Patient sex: M
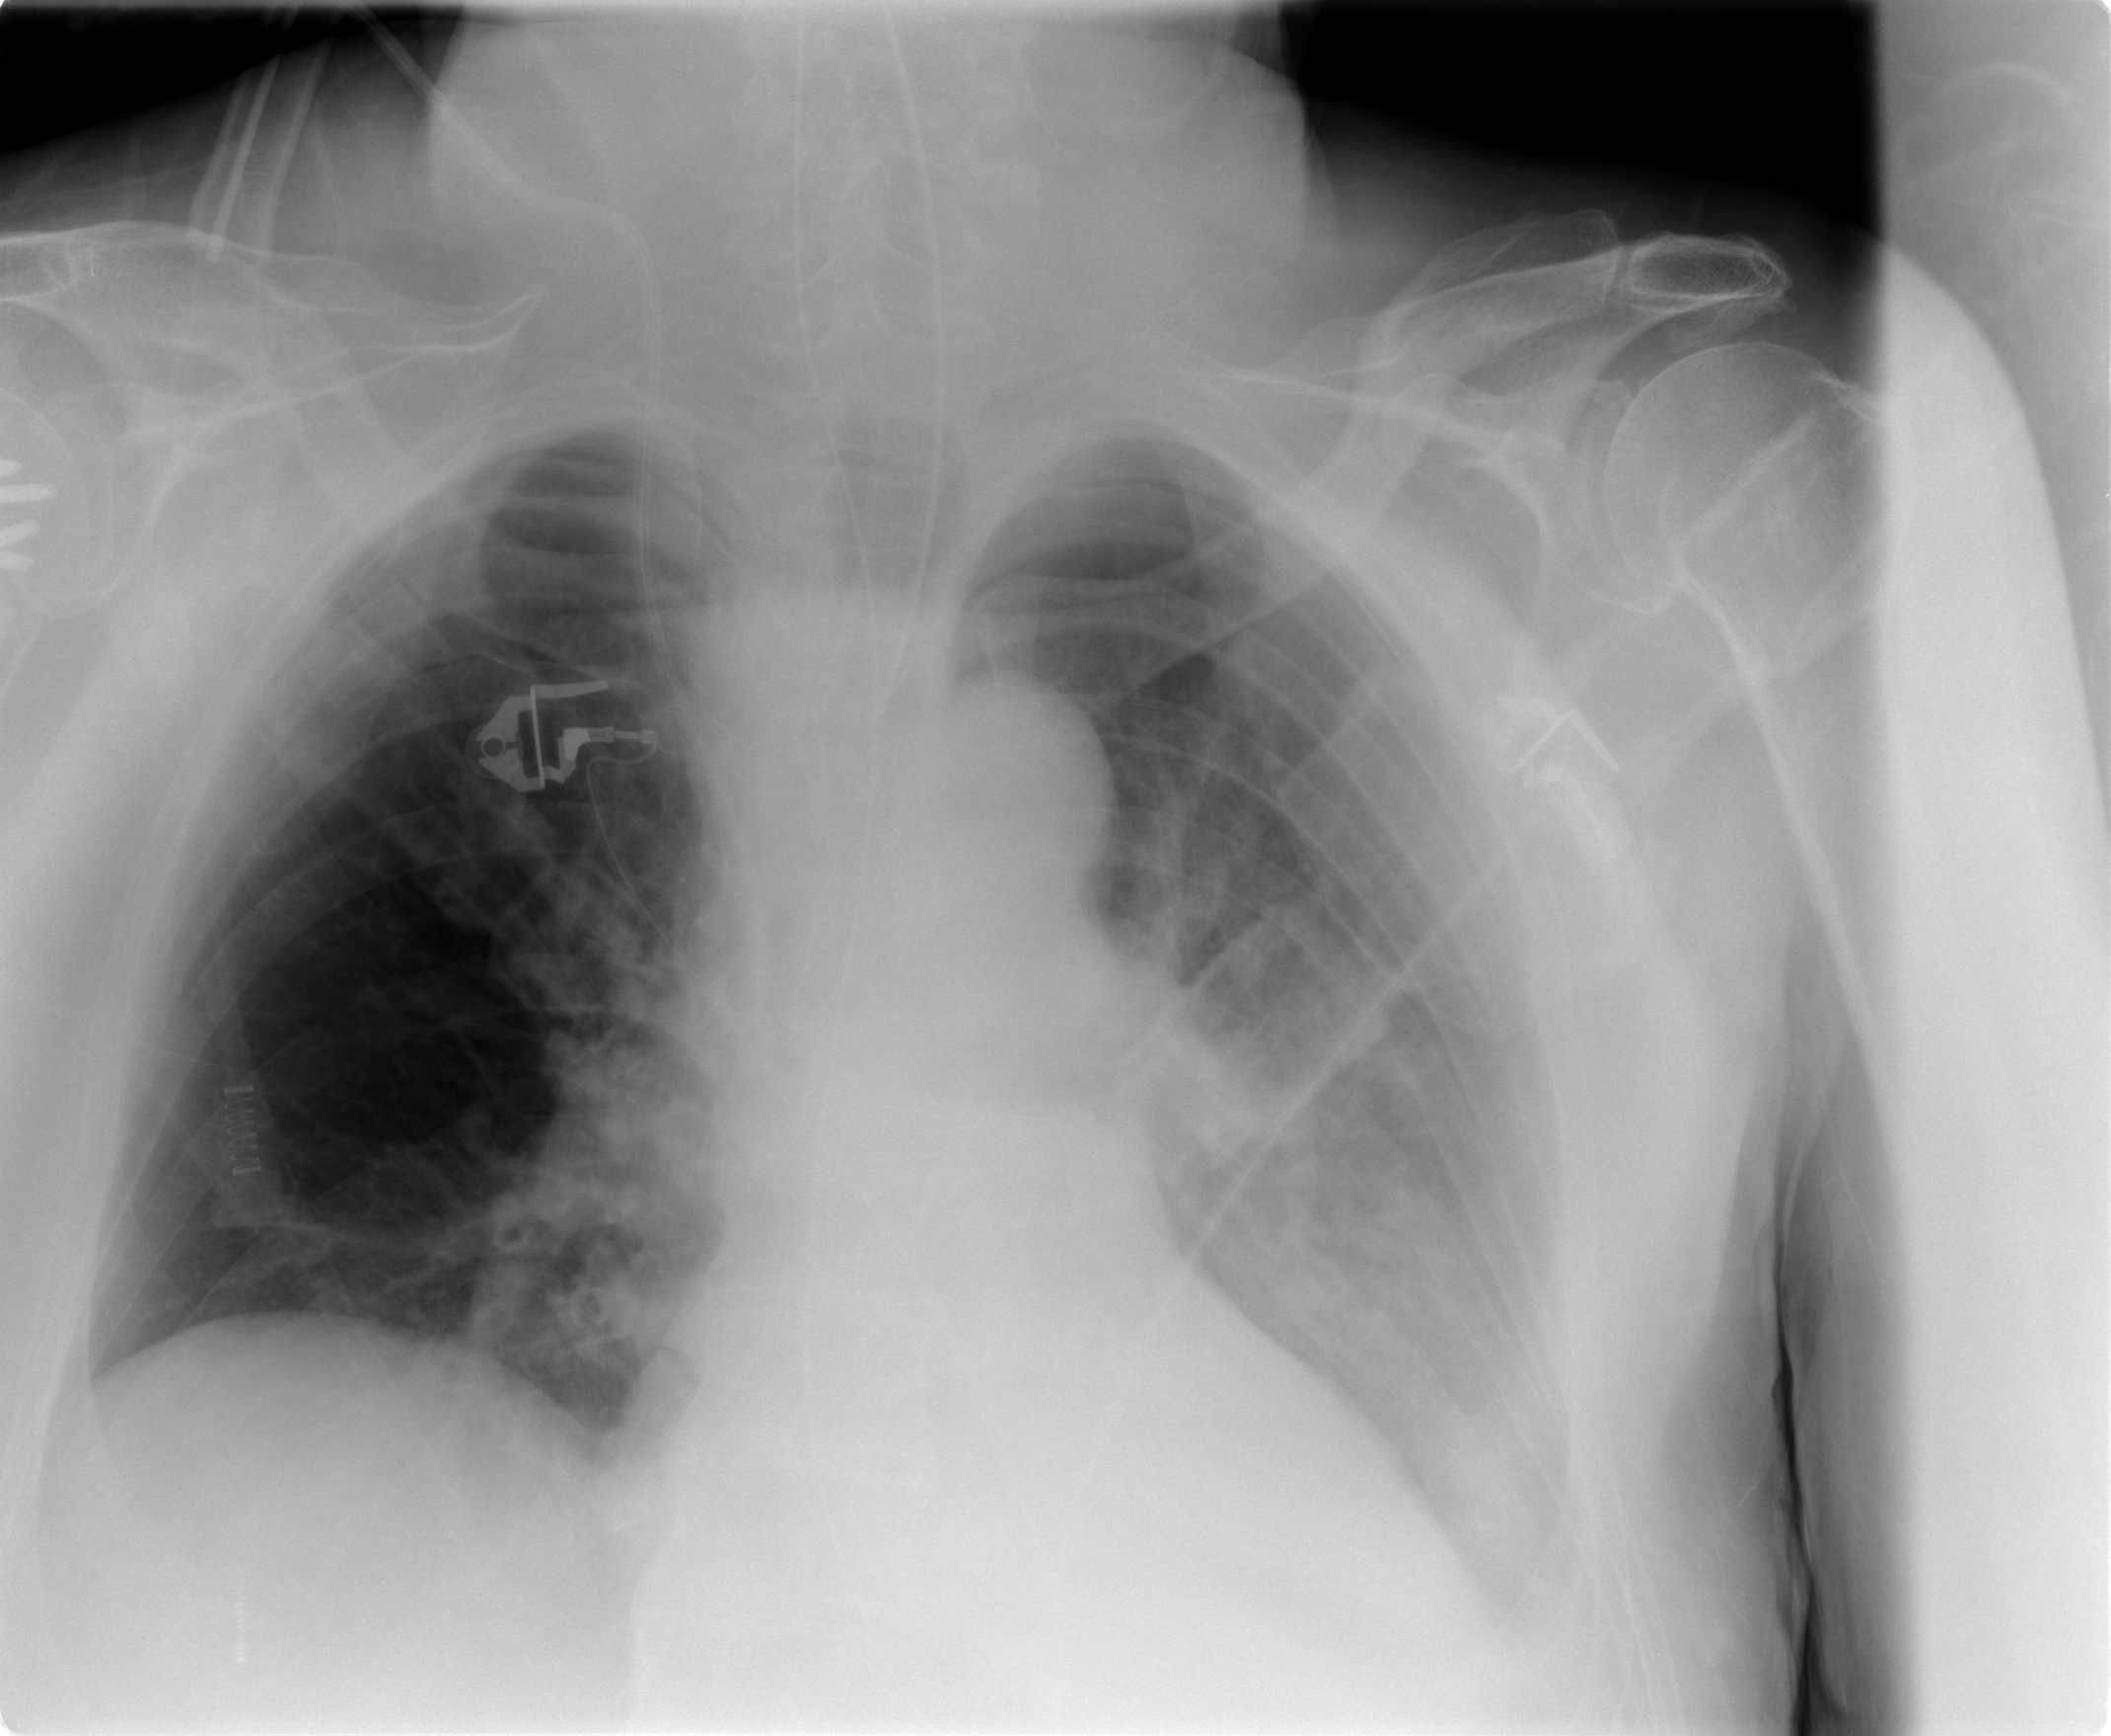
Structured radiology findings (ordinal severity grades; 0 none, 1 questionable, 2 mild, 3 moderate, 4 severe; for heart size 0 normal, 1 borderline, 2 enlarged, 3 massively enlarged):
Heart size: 2
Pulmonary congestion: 2
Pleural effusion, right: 1
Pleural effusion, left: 2
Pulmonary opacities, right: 2
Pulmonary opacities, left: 2
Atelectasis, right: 2
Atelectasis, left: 2